Question: I am trying to understand Backbone and tried to create some small REST API fronted, but can not get 'View' to work.
'fetch()' returns valid JSON array of three elements. And 'this.collection.models' is not empty (typeof 'object' - '[]') - it has tree child object elements in it. But 'each' iteration doesn't fire.
When check if collection.models exists with 'console.log(this.collection.models);' it looks like all is right:

I would be thankful for any advice!
'''
var Account = Backbone.Model.extend({});
var AccountsCollection = Backbone.Collection.extend({
model: Account,
url: 'api/v1/accounts',
initialize: function () {
this.fetch();
}
});
var AccountsView = Backbone.View.extend({
render: function() {
// Check if there is something
console.log(this.collection.models);
// This doesn't work
_.each(this.collection.models, function(model) {
console.log(model);
});
// Neither this
this.collection.each(function(model) {
console.log(model);
});
}
});
var a = new AccountsView({collection: new AccountsCollection()});
a.render();
'''
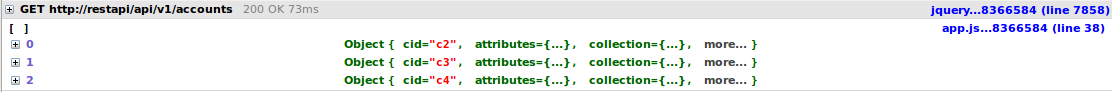
Answer: ## First option
'''
var AccountsCollection = Backbone.Collection.extend({
model: Account,
url: 'api/v1/accounts'
});
var AccountsView = Backbone.View.extend({
render: function() { /**/ }
});
var collection = new AccountsCollection();
var view = new AccountsView({collection:collection});
collection.fetch().done(function () {
// collection has been fetched
view.render();
});
'''
## Second option
'''
var AccountsCollection = Backbone.Collection.extend({
model: Account,
url: 'api/v1/accounts'
});
var AccountsView = Backbone.View.extend({
initialize: function() {
this.listenTo(this.collection, 'sync', this.render);
},
render: function() { /**/ }
});
var collection = new AccountsCollection();
var view = new AccountsView({collection:collection});
'''
## Third option
'''
var AccountsCollection = Backbone.Collection.extend({
model: Account,
url: 'api/v1/accounts',
initialize: function () {
this.deferred = this.fetch();
}
});
var AccountsView = Backbone.View.extend({
initialize: function() {
this.collection.deferred.done(_.bind(this.render, this));
},
render: function() { /**/ }
});
var collection = new AccountsCollection();
var view = new AccountsView({collection:collection});
'''